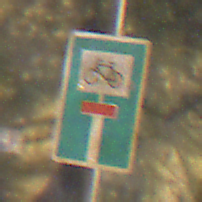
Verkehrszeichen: SackgasseRadverkehrDurchlaessig
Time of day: Night
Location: Outdoor (Suburban)
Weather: PartlyCloudy
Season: NotSpecified
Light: Artificial